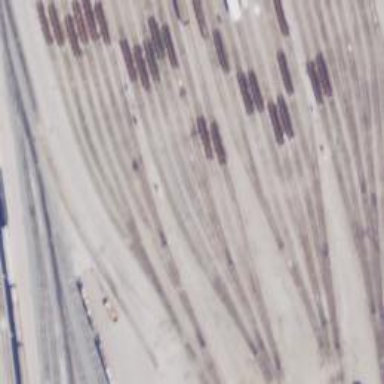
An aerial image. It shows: Railway yard.